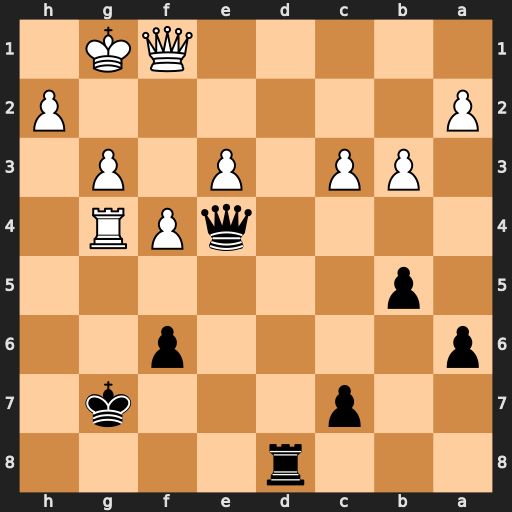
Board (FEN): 3r4/2p3k1/p4p2/1p6/4qPR1/1PP1P1P1/P6P/5QK1
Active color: b
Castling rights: -
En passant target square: -
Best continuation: Kf7 Qe2 Qb1+ Kf2 Qc1